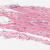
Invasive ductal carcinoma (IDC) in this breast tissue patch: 0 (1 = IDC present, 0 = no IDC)